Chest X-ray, AP view. Patient: 63 years old, sex M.
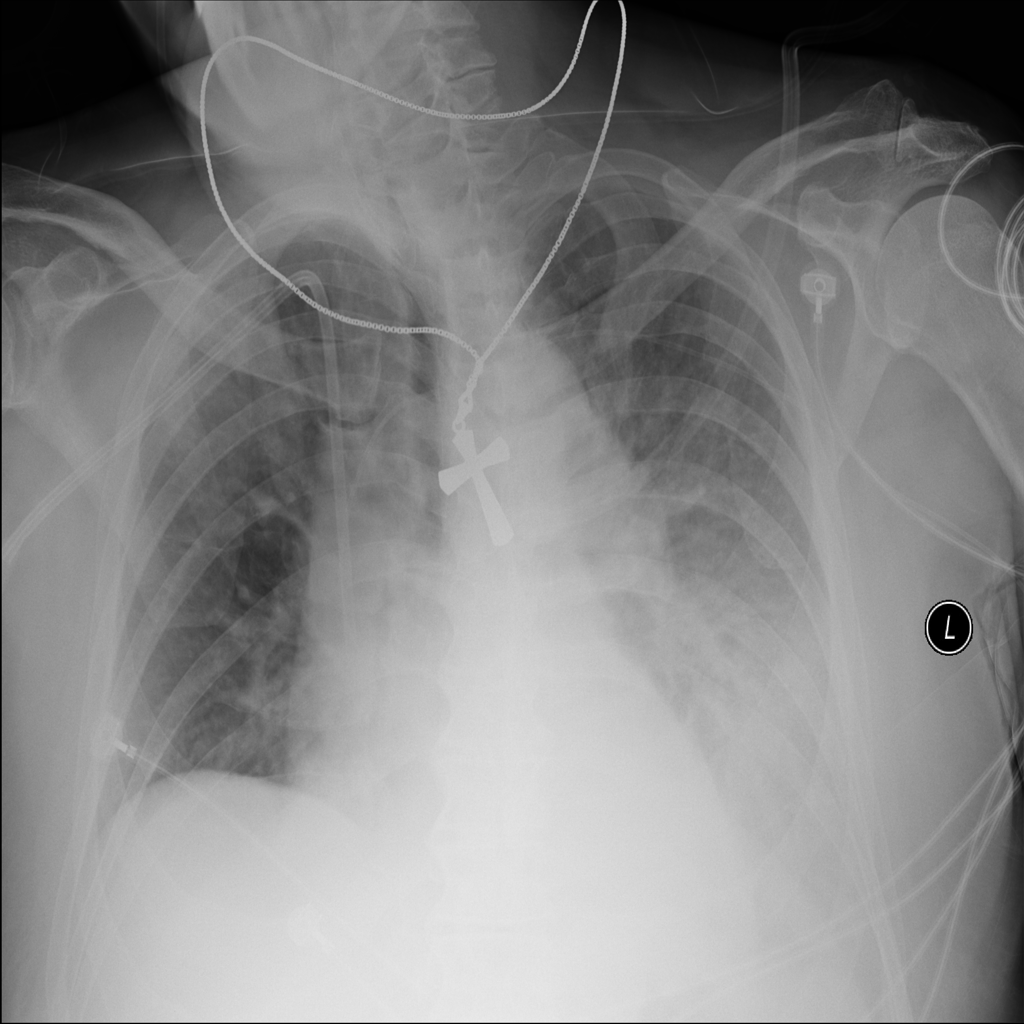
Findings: Atelectasis, Effusion